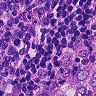
Metastatic tissue present: yes